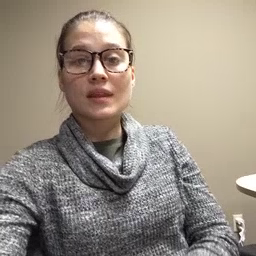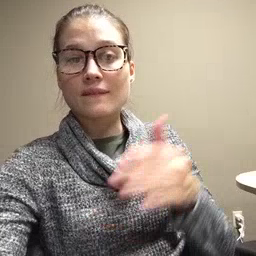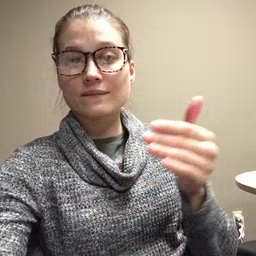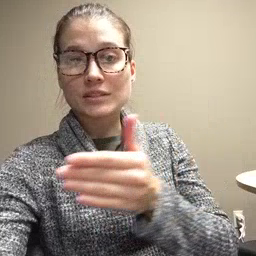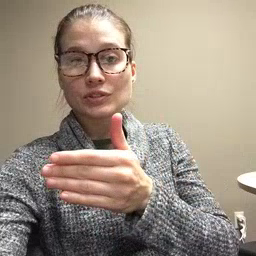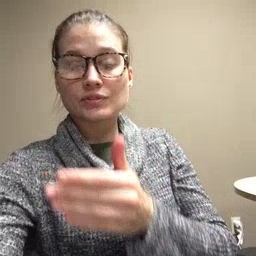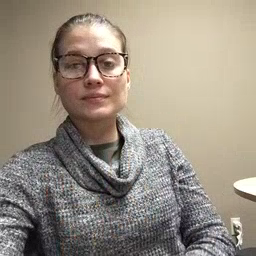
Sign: fish